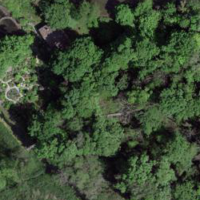
EUNIS habitat code: 44
Species observed at this site:
Lythrum salicaria
Allium ursinum
Leycesteria formosa
Podarcis muralis
Aruncus dioicus
Campanula persicifolia
Euphorbia lathyris
Fringilla coelebs
Equisetum hyemale
Aegithalos caudatus
Maniola jurtina